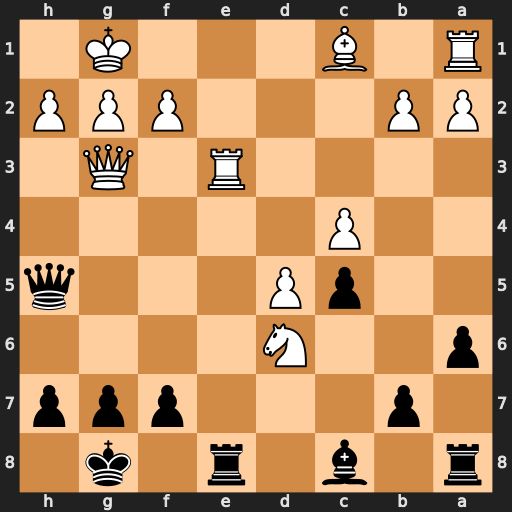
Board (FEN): r1b1r1k1/1p3ppp/p2N4/2pP3q/2P5/4R1Q1/PP3PPP/R1B3K1
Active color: b
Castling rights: -
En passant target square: -
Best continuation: Qd1+ Re1 Rxe1#